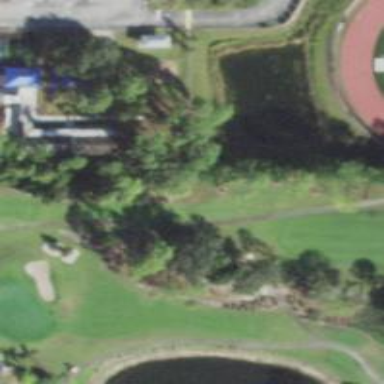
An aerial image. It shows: Path used for both walking and golf.